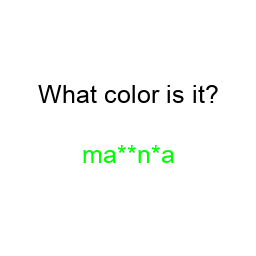
Color: lime
Color name shown: magenta
Background color: white
Question text color: black